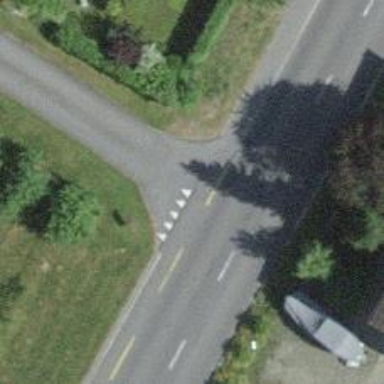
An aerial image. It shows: Road with "give way" sign.